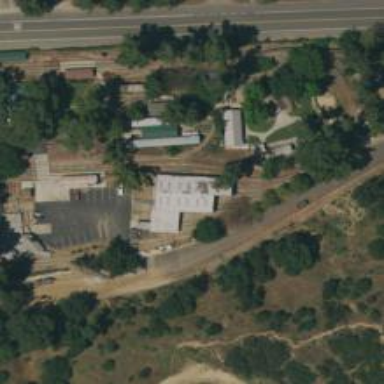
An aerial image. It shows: Miniature railway.